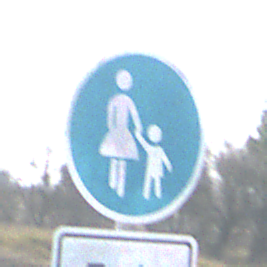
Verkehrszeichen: Gehweg
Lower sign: HinweisDurchVerbaleAngabe2
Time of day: Midday
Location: Outdoor (Suburban)
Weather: PartlyCloudy
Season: NotSpecified
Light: Natural